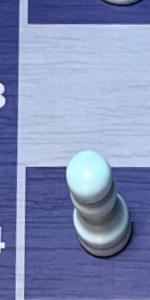
Label: Pawn_White